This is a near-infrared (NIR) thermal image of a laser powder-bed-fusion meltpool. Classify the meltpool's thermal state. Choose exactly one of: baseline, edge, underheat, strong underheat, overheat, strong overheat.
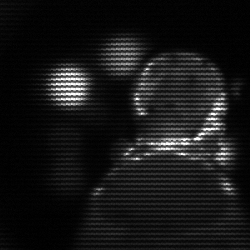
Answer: edge